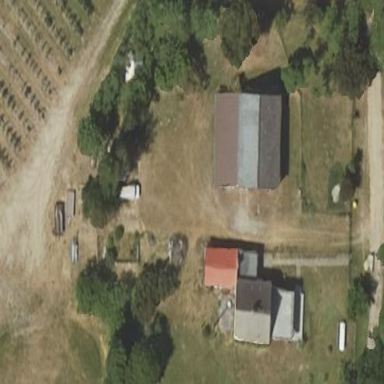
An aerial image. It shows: Farmyard area.